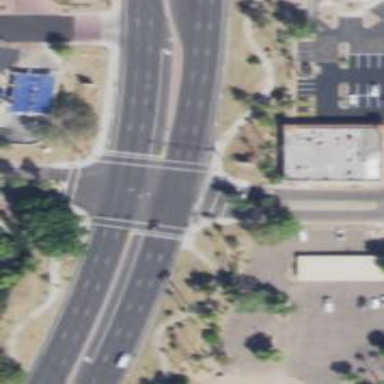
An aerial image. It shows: Solid stop line on the road marking.